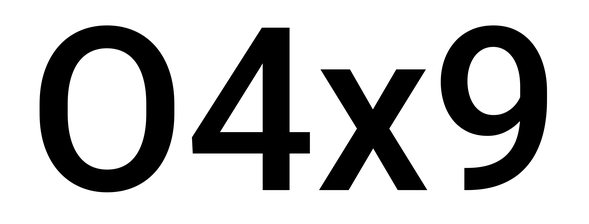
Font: Roboto_Medium